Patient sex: F
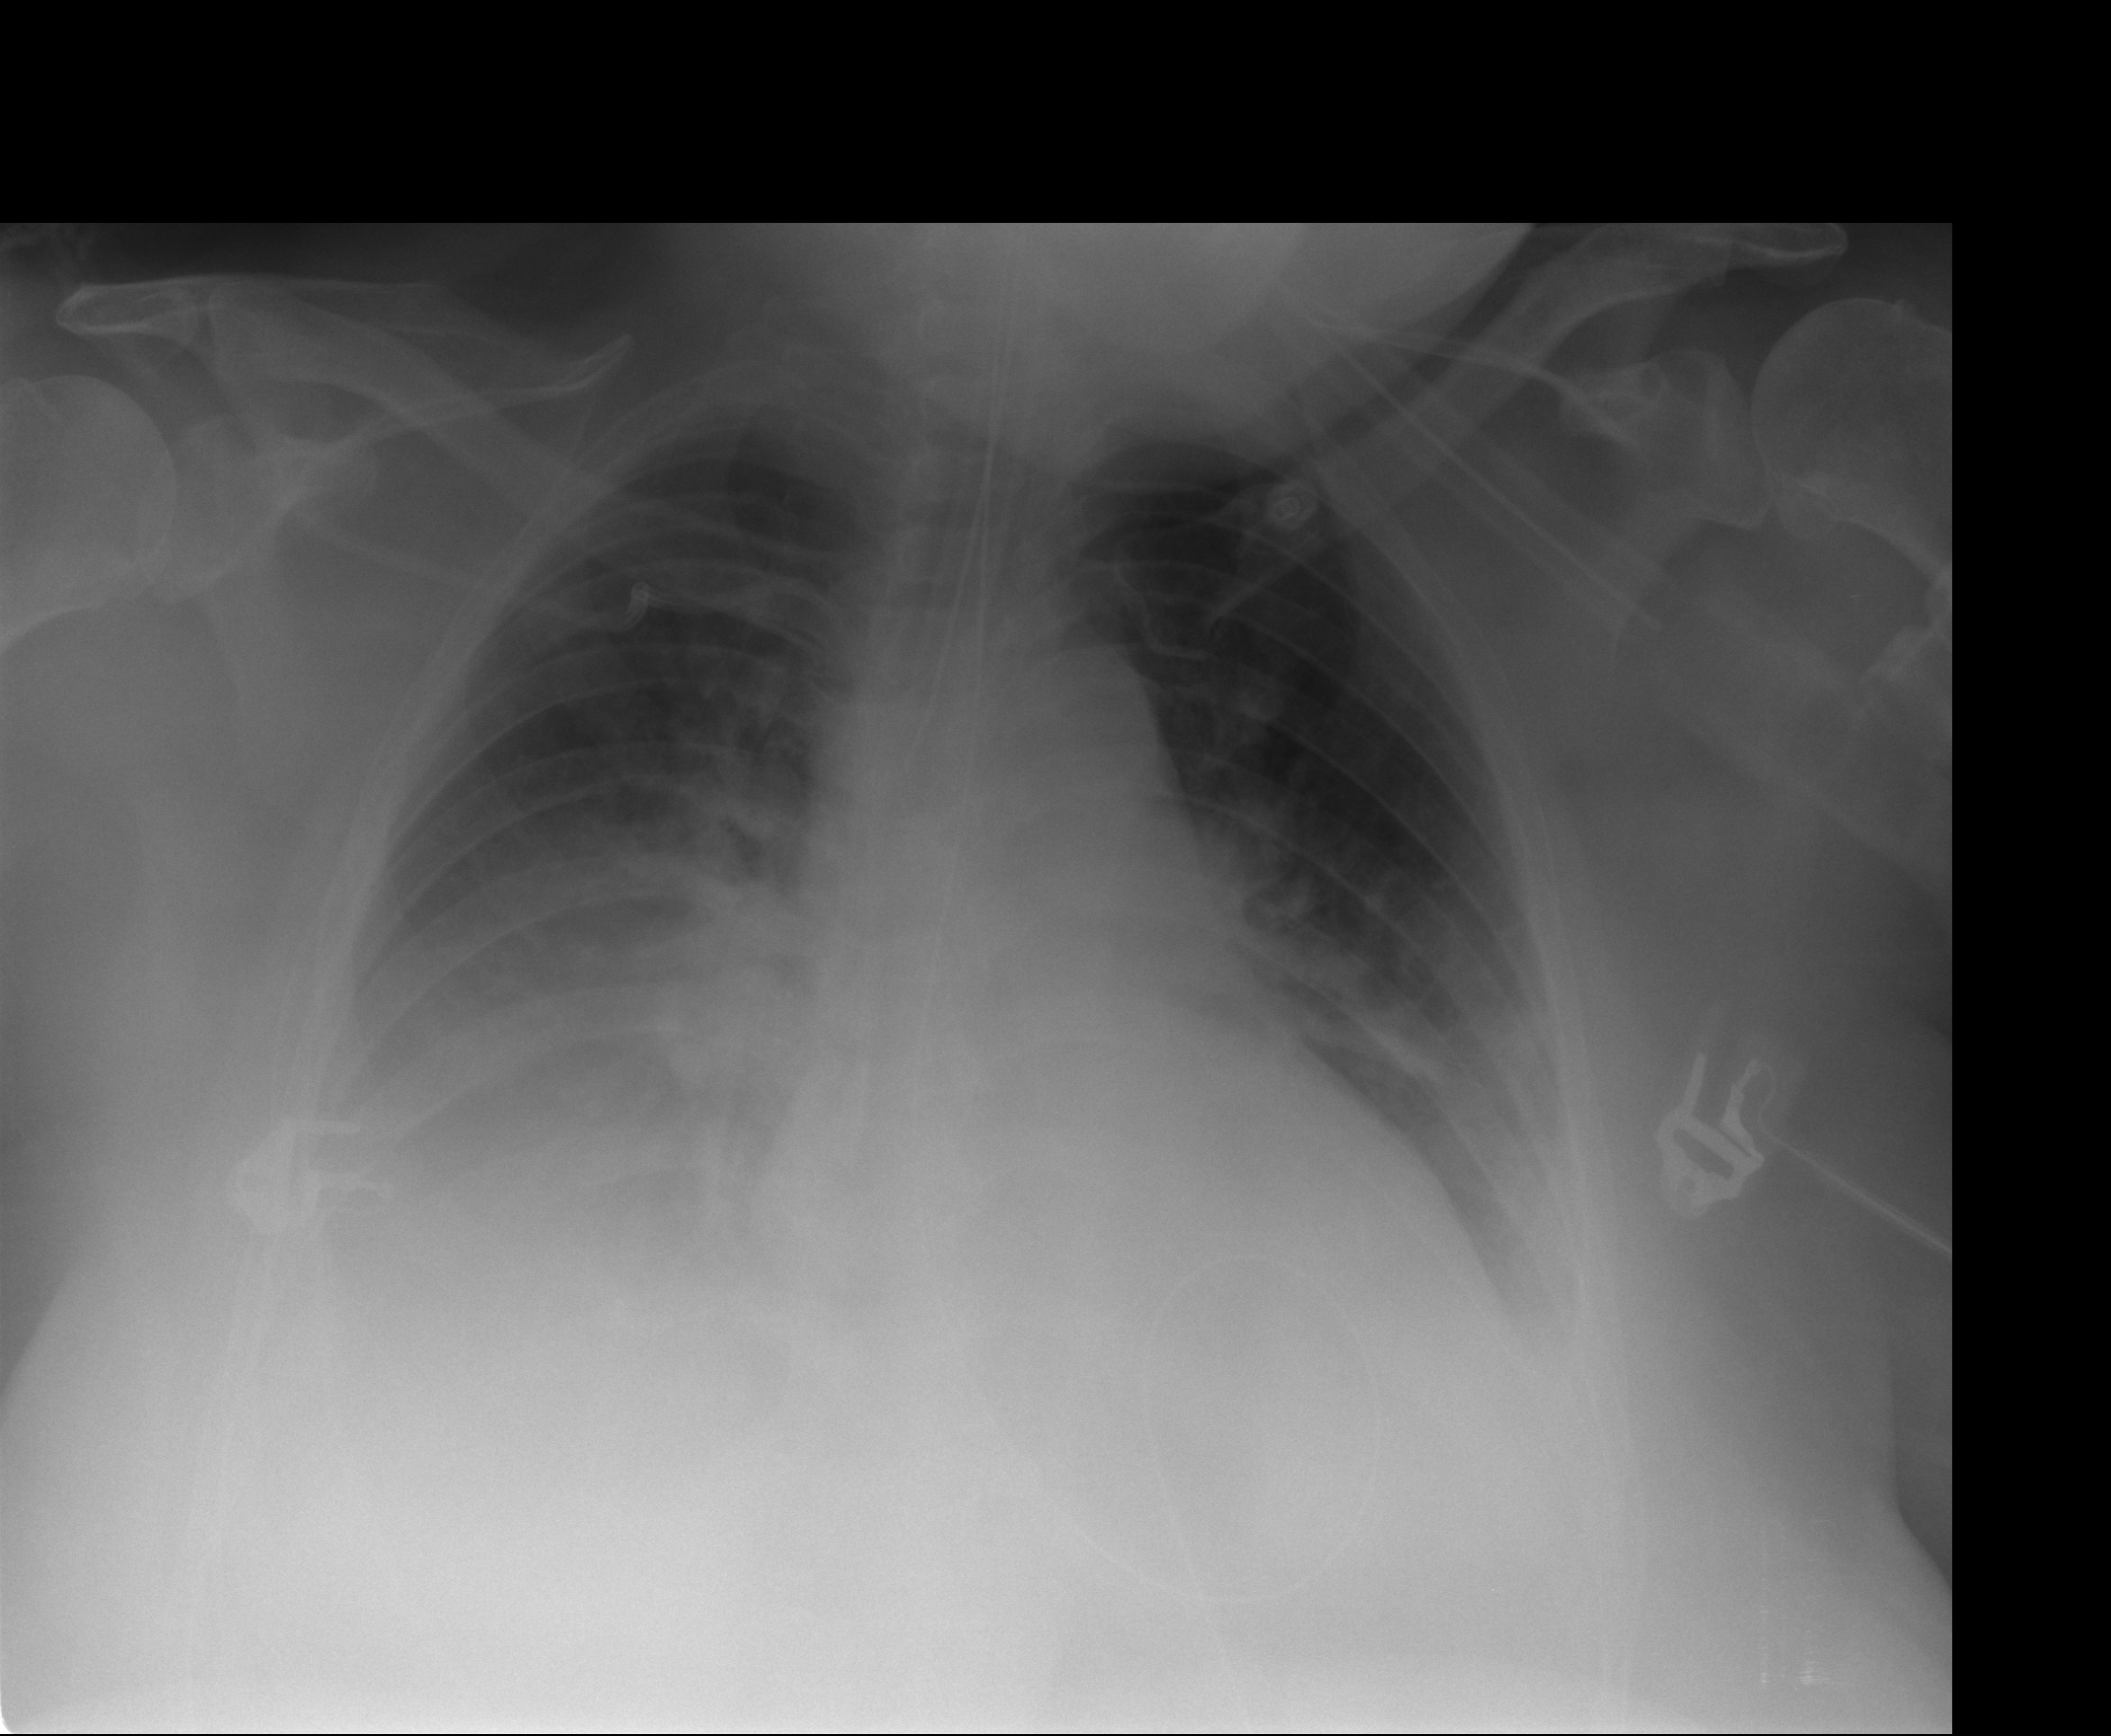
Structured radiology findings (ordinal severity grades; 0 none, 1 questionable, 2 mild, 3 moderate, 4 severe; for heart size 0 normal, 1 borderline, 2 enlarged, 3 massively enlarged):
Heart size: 0
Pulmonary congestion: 2
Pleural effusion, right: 3
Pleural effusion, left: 2
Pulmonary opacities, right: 0
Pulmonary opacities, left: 0
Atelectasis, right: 2
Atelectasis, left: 2